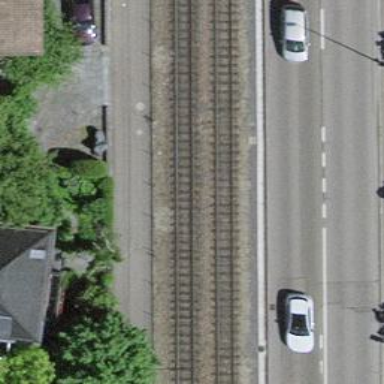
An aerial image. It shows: Tram railway with one electrified contact line.